Aerial crown-view tile of a tropical tree (Barro Colorado Island, Panama), acquired 20250715:
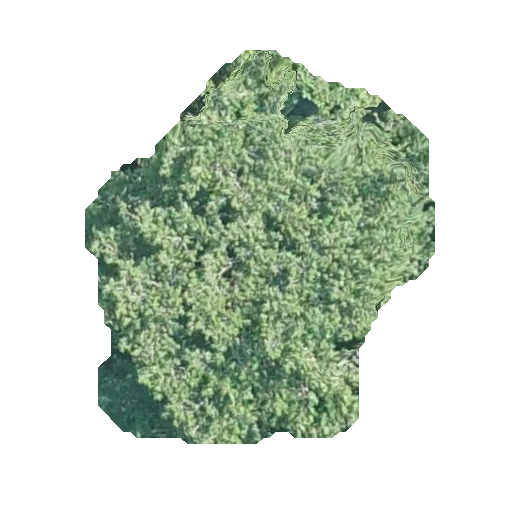
Species: Quararibea asterolepis
GBIF accepted scientific name: Quararibea asterolepis
Crown area: 148.653 m²